Field crop: tomato
Growth stage: 2
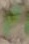
Species: solanum